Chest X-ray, AP view. Patient: 32 years old, sex F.
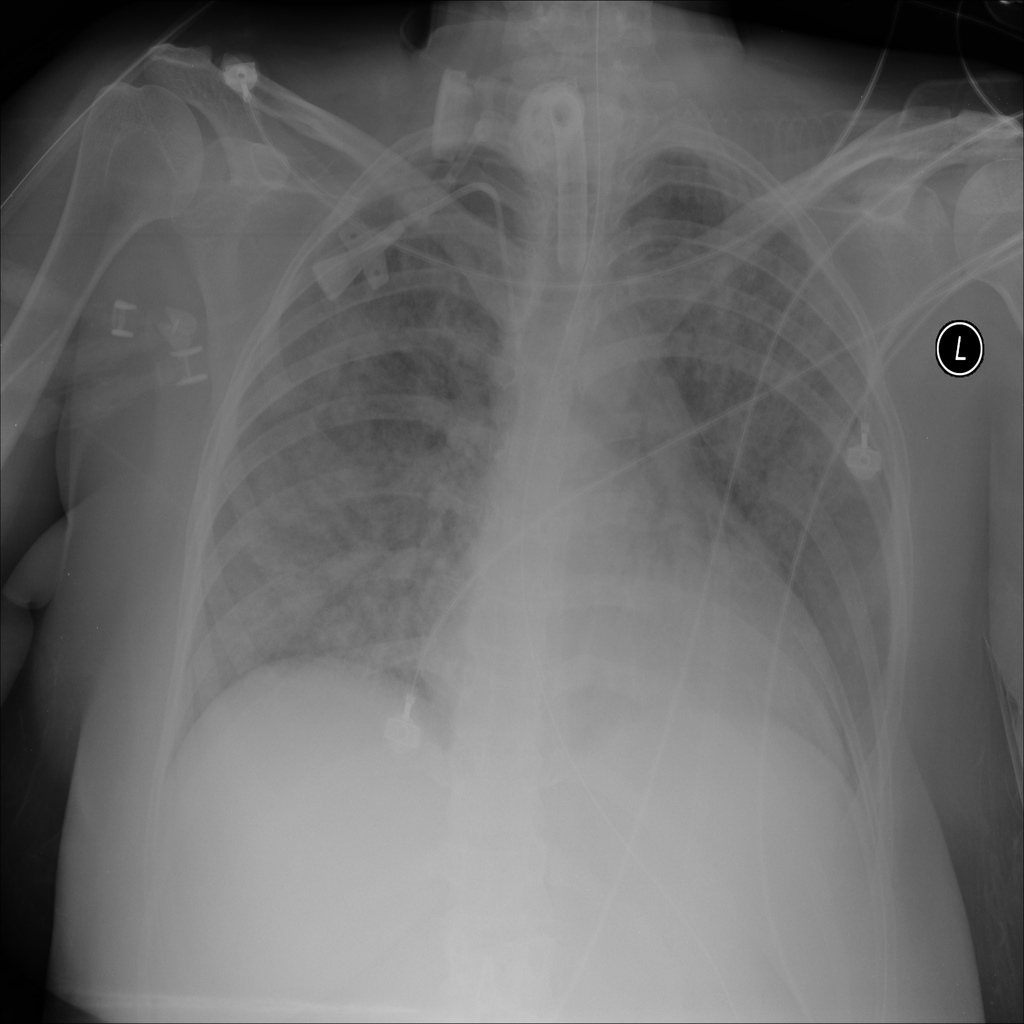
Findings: Edema, Infiltration